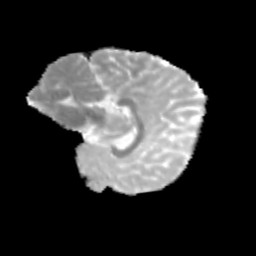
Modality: MD
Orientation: sagittal
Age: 11
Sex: female
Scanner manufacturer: siemens
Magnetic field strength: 3 T
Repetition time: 3.8 s
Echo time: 0.07 s